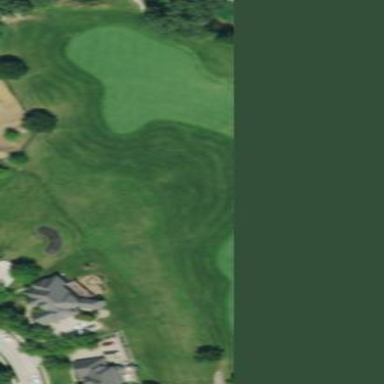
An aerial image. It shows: Rough grassy area used for golf.